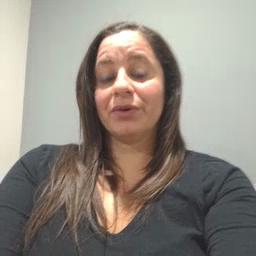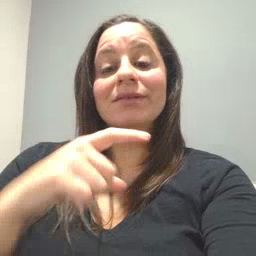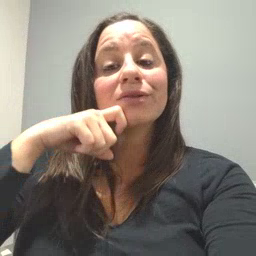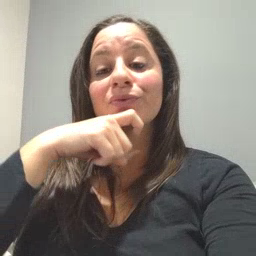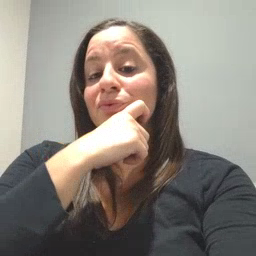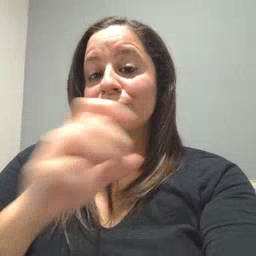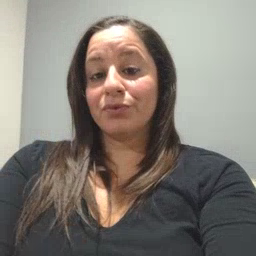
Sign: cereal